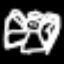
Label: angel